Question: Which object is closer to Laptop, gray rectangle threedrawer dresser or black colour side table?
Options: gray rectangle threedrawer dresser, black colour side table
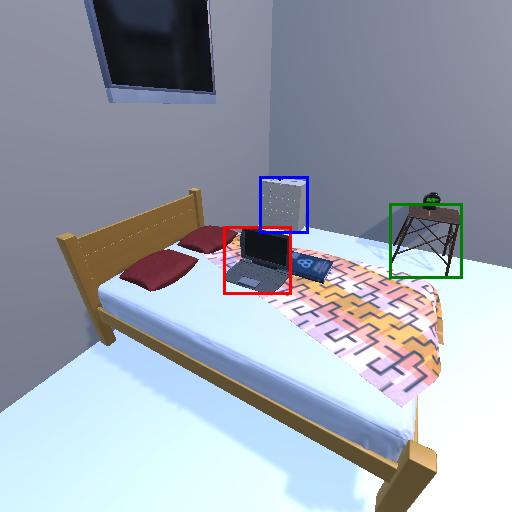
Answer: gray rectangle threedrawer dresser